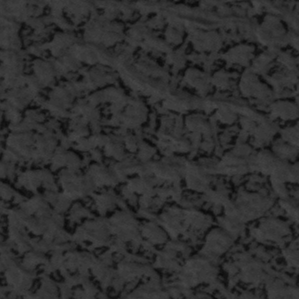
Label: frost